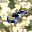
Label: 5